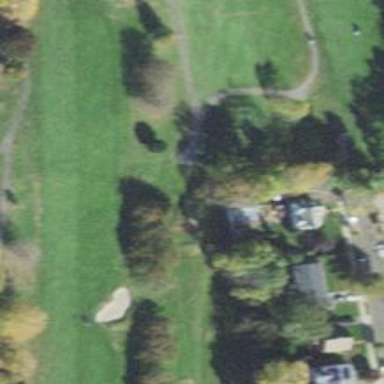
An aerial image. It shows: Service road used as golf cart path.